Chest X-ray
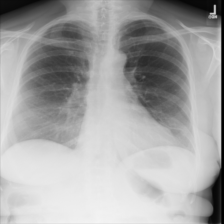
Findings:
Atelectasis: negative
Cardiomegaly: negative
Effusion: negative
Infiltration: negative
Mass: negative
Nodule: negative
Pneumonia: negative
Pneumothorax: negative
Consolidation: negative
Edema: negative
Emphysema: negative
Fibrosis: negative
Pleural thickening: negative
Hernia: negative